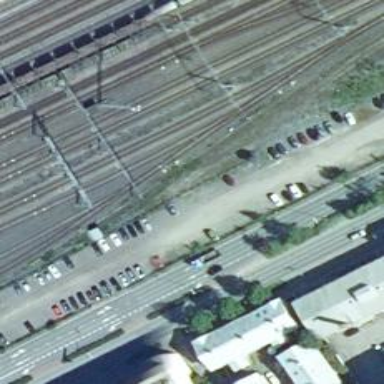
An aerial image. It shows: Abandoned railway yard.